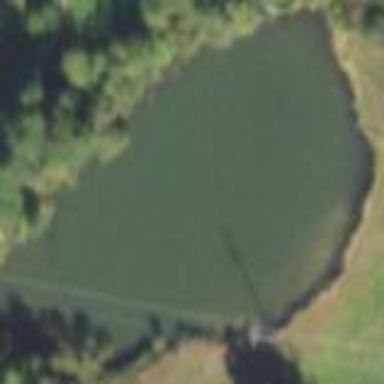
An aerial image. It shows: Peaceful pond surrounded by nature.